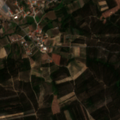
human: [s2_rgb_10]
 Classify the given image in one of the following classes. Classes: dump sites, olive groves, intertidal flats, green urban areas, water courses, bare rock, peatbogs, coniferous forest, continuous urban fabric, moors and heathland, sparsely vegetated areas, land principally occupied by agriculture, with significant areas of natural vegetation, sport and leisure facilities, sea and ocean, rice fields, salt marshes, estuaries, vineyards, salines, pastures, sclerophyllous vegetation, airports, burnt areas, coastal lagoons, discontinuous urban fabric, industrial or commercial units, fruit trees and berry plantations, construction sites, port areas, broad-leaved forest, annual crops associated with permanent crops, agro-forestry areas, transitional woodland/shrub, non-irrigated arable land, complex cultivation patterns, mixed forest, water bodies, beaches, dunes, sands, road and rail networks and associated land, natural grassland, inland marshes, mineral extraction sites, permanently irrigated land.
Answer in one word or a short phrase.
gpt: complex cultivation patterns, broad-leaved forest